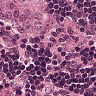
Metastatic tissue present: yes